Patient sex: F
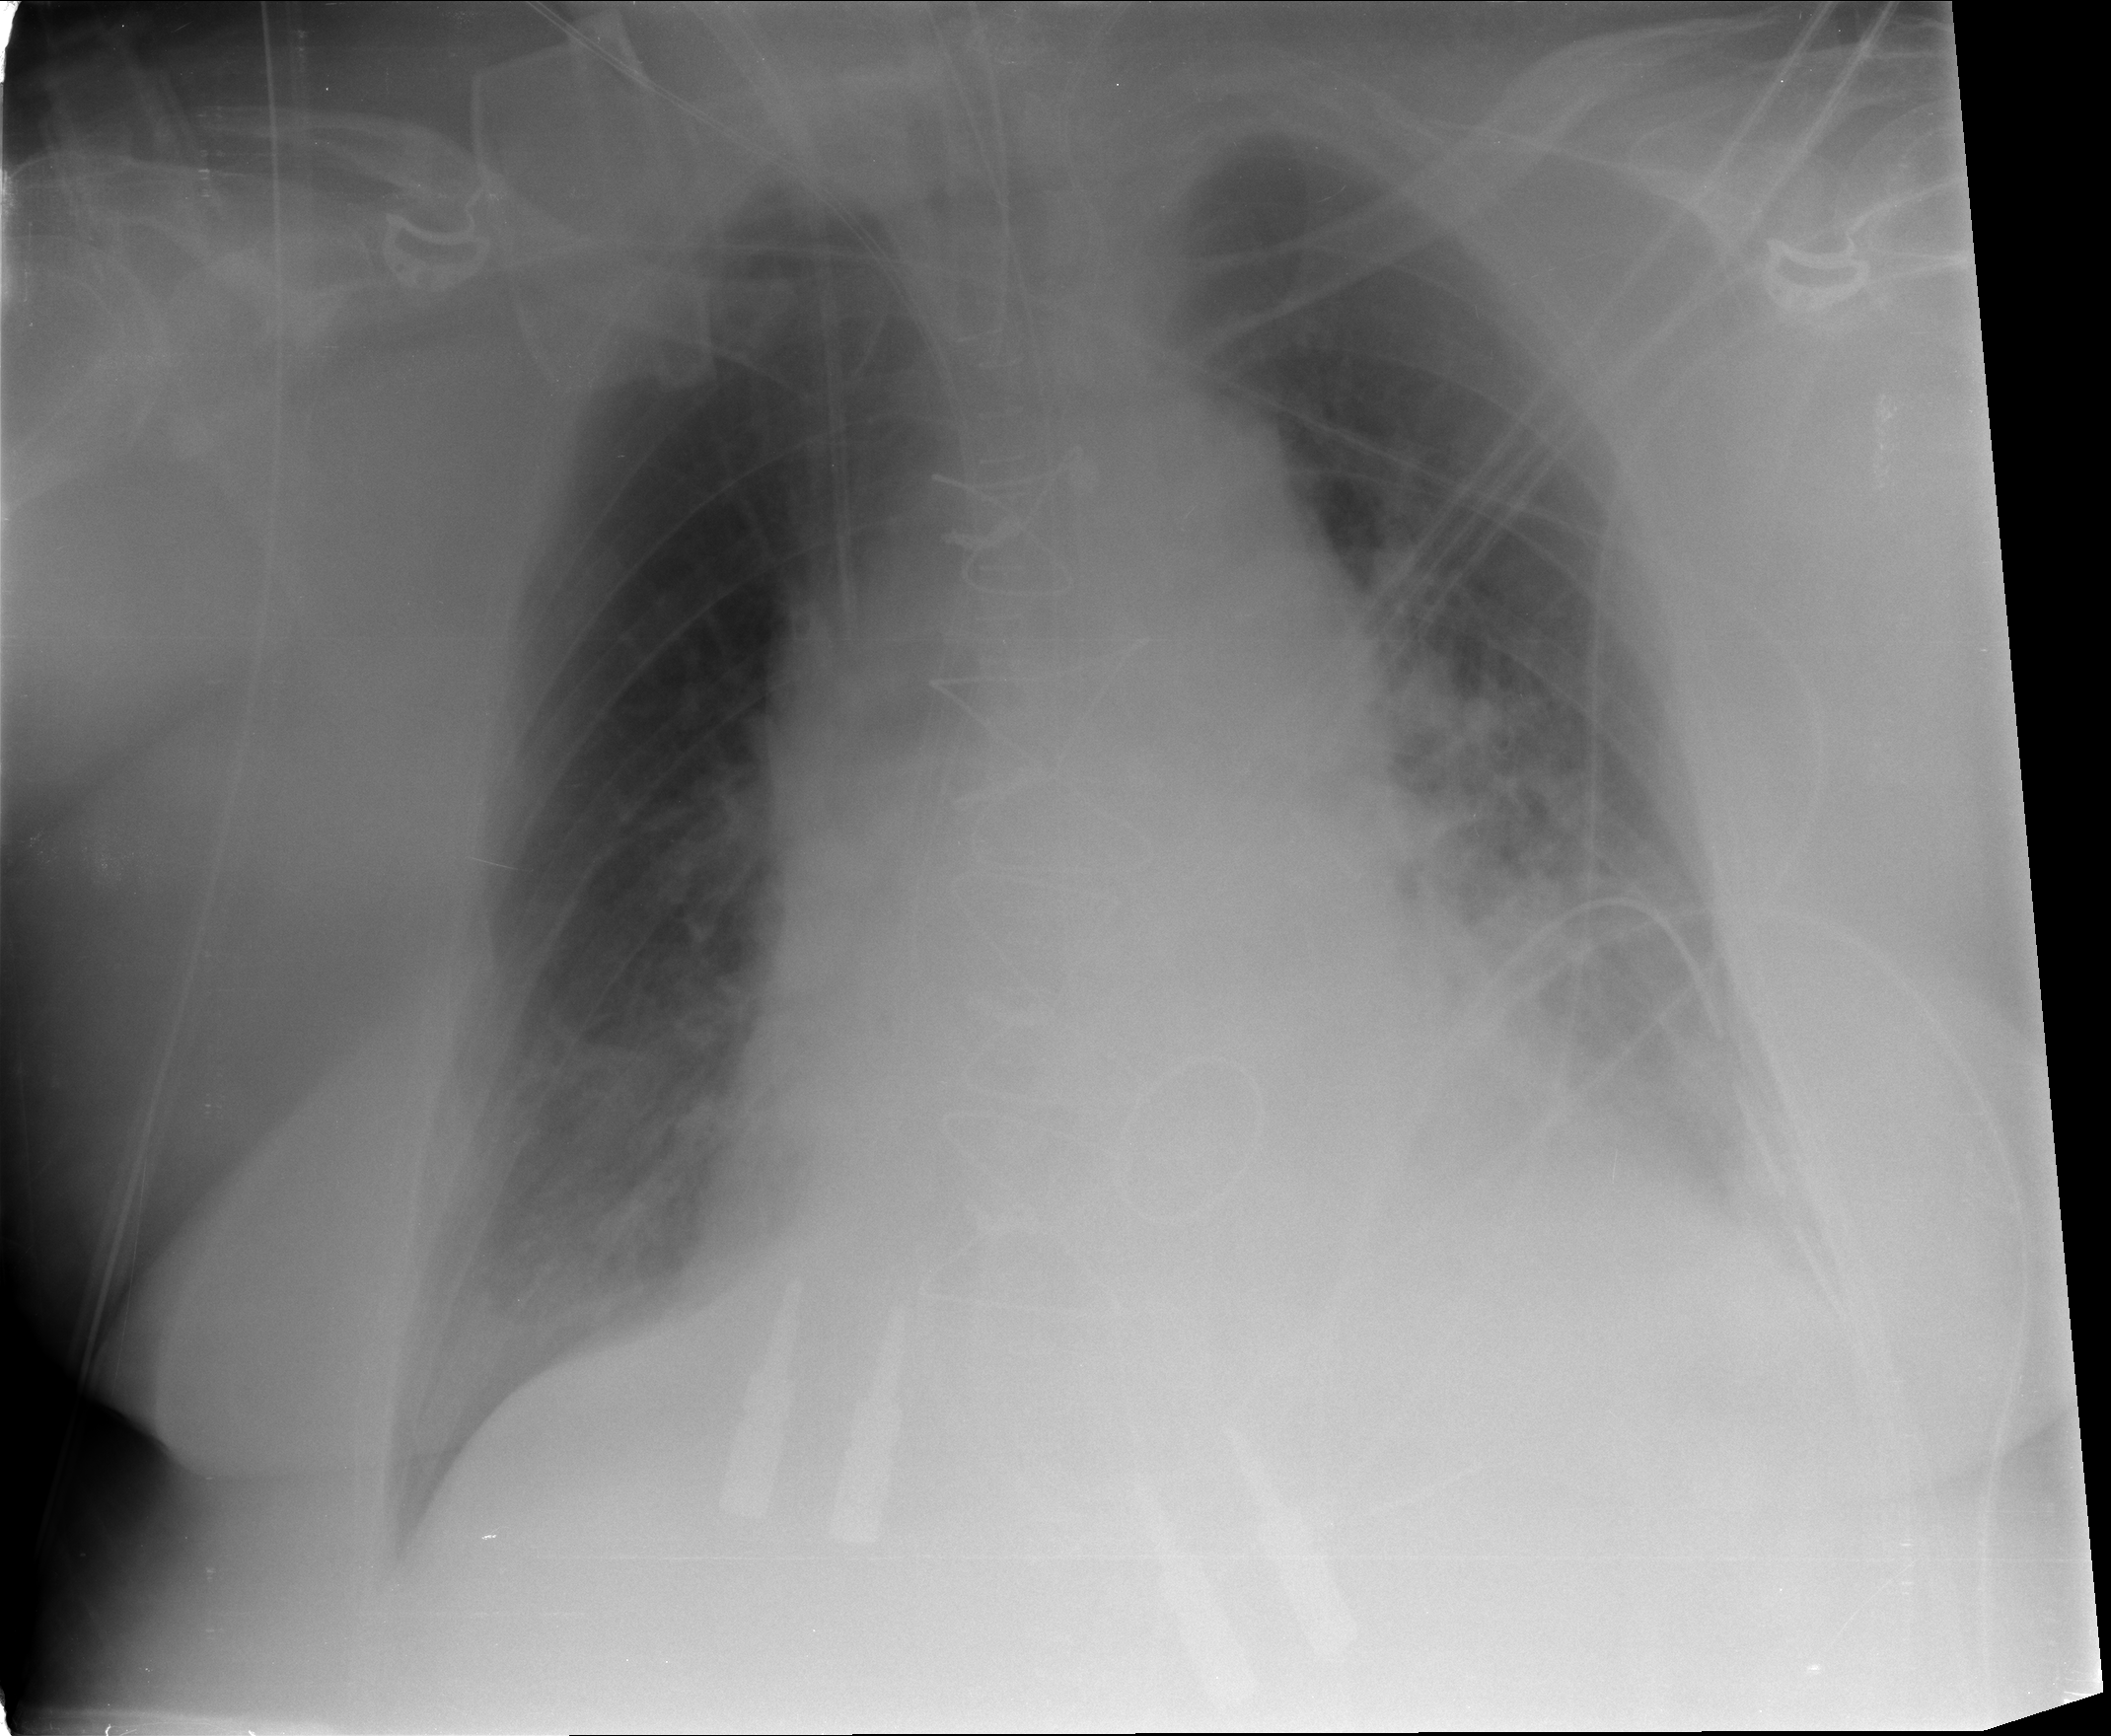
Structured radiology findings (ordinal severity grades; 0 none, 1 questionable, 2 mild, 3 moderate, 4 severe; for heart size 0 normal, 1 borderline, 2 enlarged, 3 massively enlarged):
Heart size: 2
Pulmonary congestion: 1
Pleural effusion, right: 1
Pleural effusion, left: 2
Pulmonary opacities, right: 1
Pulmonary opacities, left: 2
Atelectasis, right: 2
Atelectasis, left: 3